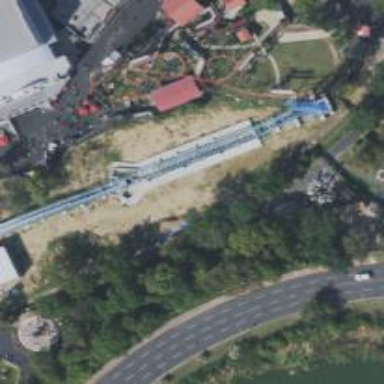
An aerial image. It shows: Water ride attraction that is tourist attraction.